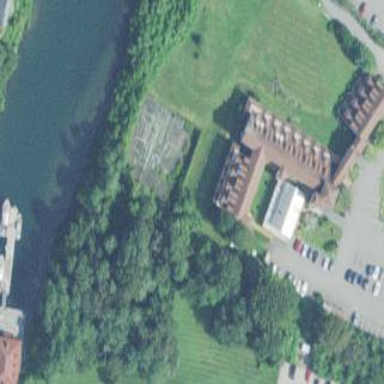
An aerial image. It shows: Hotel building.